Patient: sex F, age 78
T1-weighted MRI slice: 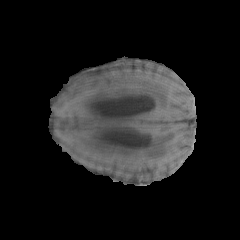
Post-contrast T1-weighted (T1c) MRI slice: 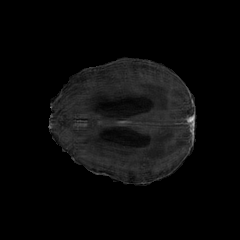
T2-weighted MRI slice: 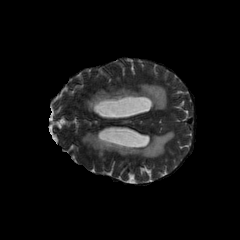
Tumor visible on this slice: no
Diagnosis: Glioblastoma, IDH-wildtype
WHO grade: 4